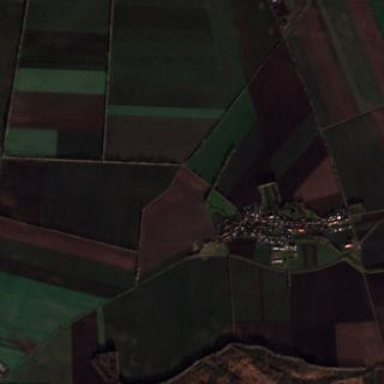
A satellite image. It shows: View of farmland.